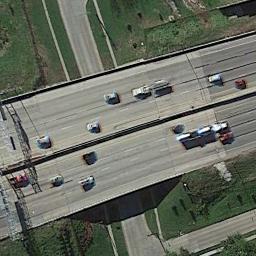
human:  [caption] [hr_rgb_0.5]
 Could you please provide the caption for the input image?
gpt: This overpass intersects the road at right angle .

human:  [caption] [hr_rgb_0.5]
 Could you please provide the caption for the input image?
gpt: There are lots of cars on the overpass .

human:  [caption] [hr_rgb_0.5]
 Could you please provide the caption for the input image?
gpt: The cross-line overpass is over the road and some cars are driving on the overpass .

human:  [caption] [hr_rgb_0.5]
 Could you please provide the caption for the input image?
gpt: The overpass is next to the grass with some cars .

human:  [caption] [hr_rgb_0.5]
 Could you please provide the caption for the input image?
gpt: There are some green lawns beside the overpass .